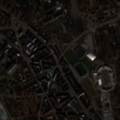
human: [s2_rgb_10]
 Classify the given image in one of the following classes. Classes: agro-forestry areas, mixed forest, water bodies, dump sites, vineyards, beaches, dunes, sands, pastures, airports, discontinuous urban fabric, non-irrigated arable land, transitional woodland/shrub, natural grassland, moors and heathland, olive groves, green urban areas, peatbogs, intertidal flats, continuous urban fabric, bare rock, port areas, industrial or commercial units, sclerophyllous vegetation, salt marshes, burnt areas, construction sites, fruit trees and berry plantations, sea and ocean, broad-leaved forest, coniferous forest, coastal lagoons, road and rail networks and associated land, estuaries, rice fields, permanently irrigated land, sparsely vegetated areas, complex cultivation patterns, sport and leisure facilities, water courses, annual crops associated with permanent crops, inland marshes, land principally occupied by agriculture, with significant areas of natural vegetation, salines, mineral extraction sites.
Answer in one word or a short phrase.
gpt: discontinuous urban fabric, industrial or commercial units, green urban areas, sea and ocean